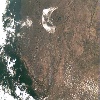
Label: land